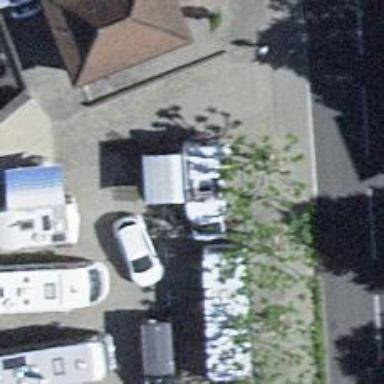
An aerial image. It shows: Designated parking space for disabled individuals.